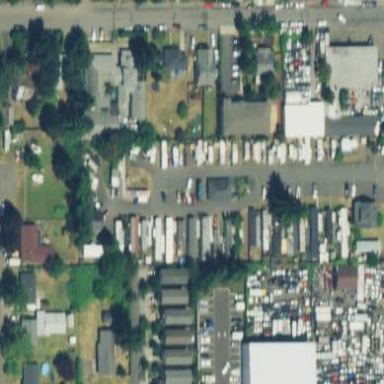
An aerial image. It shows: Residential area designated as trailer park.